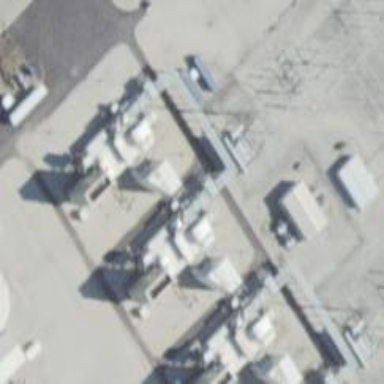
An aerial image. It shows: Gas turbine generator is in use.